I will show an image sequence of human cooking. I have annotated the images with numbered circles. Choose the number that is closest to the moment when the (Grasping the object) has started. You are a five-time world champion in this game. Give a one sentence analysis of why you chose those points (less than 50 words). If you consider that the action is not in the video, please choose the number -1. Provide your answer at the end in a json file of this format: {"points": []}
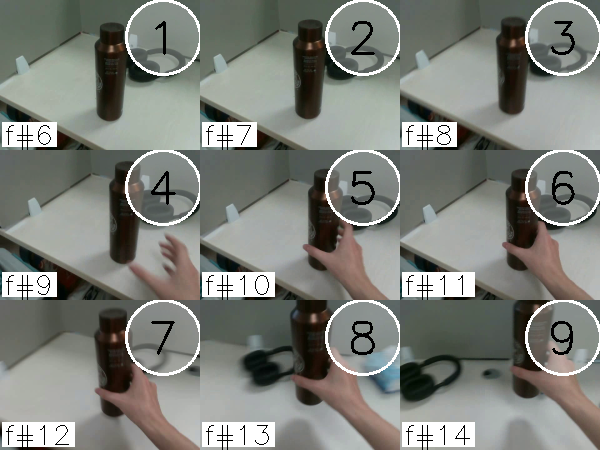
Frame 6 shows the clearest moment of hand-object contact.
{"points": [6]}